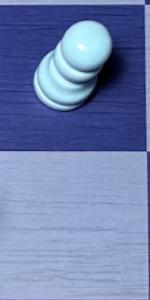
Label: Empty